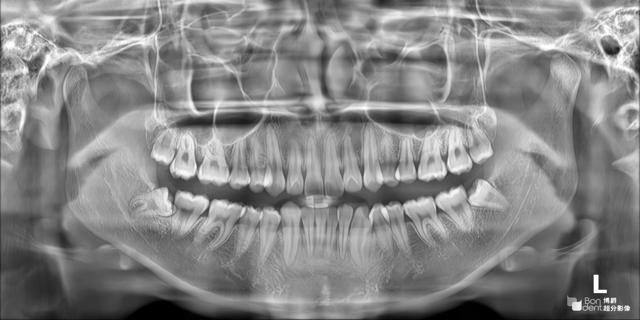
adult